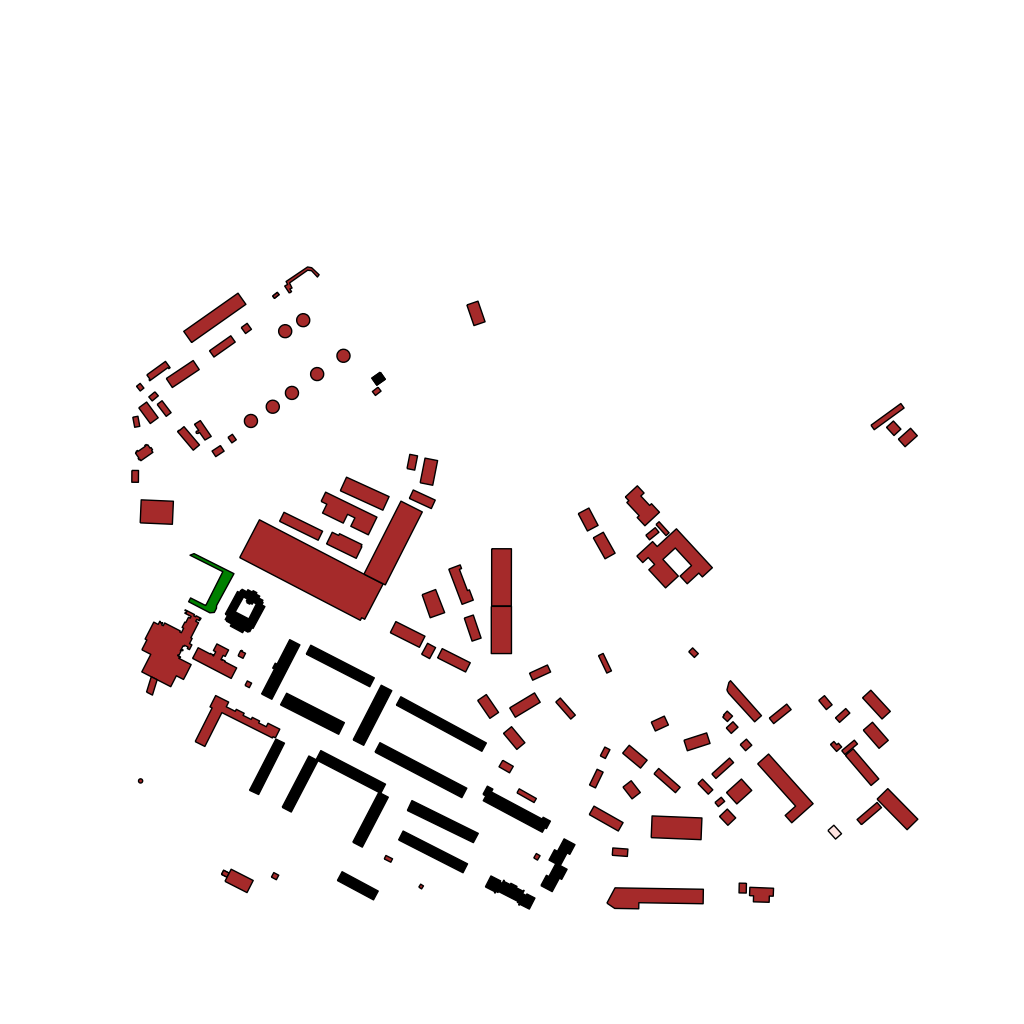
Tags: overhead vector_map, industrial, recreation, residential, special, soviet, high_rise, individual_rise, low_rise, density_1, Building, Facility, Gas, Park, 1.0 km²